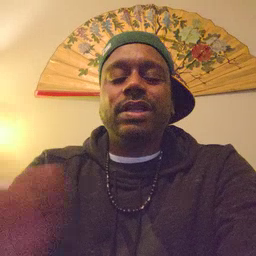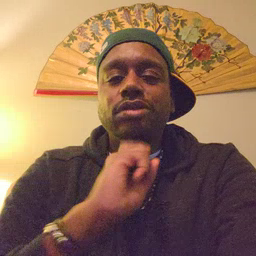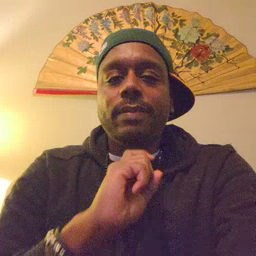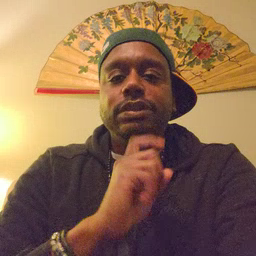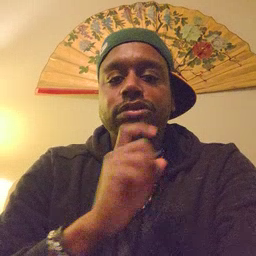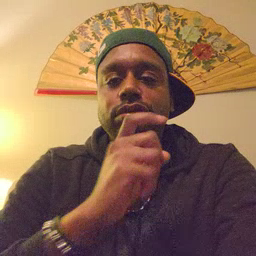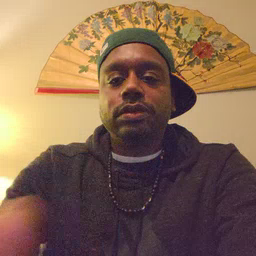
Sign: garbage